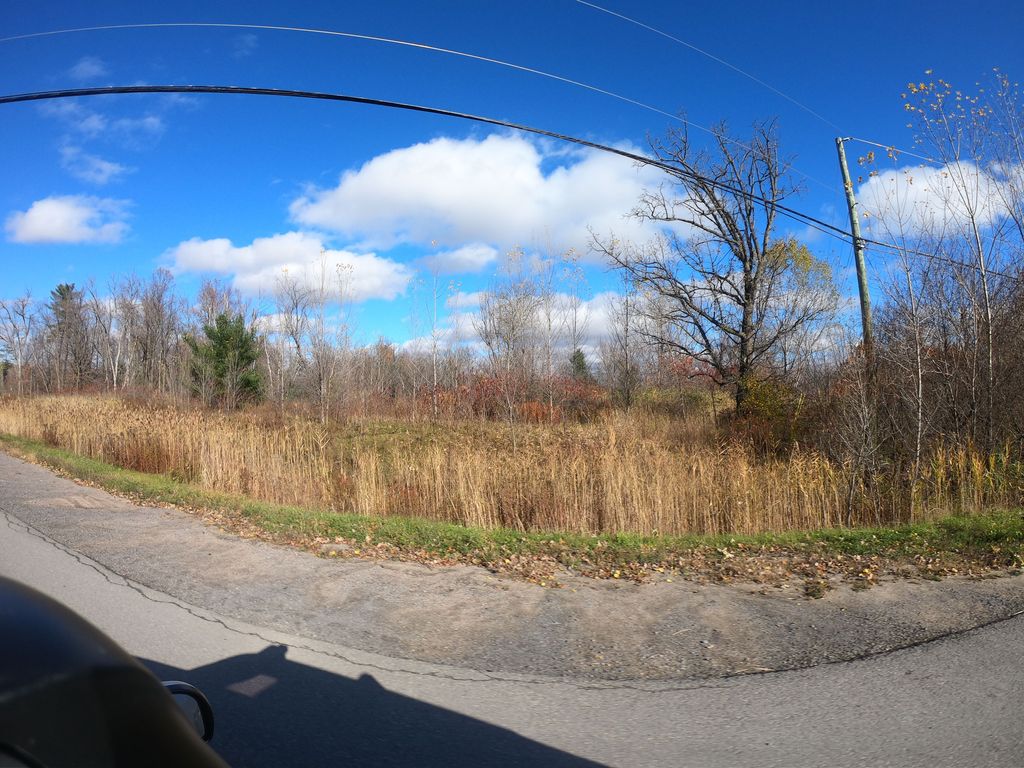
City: ottawa-gatineau